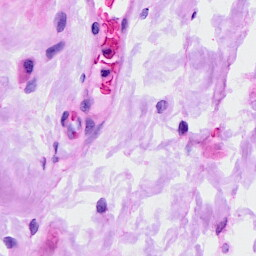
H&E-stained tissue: Ovarian